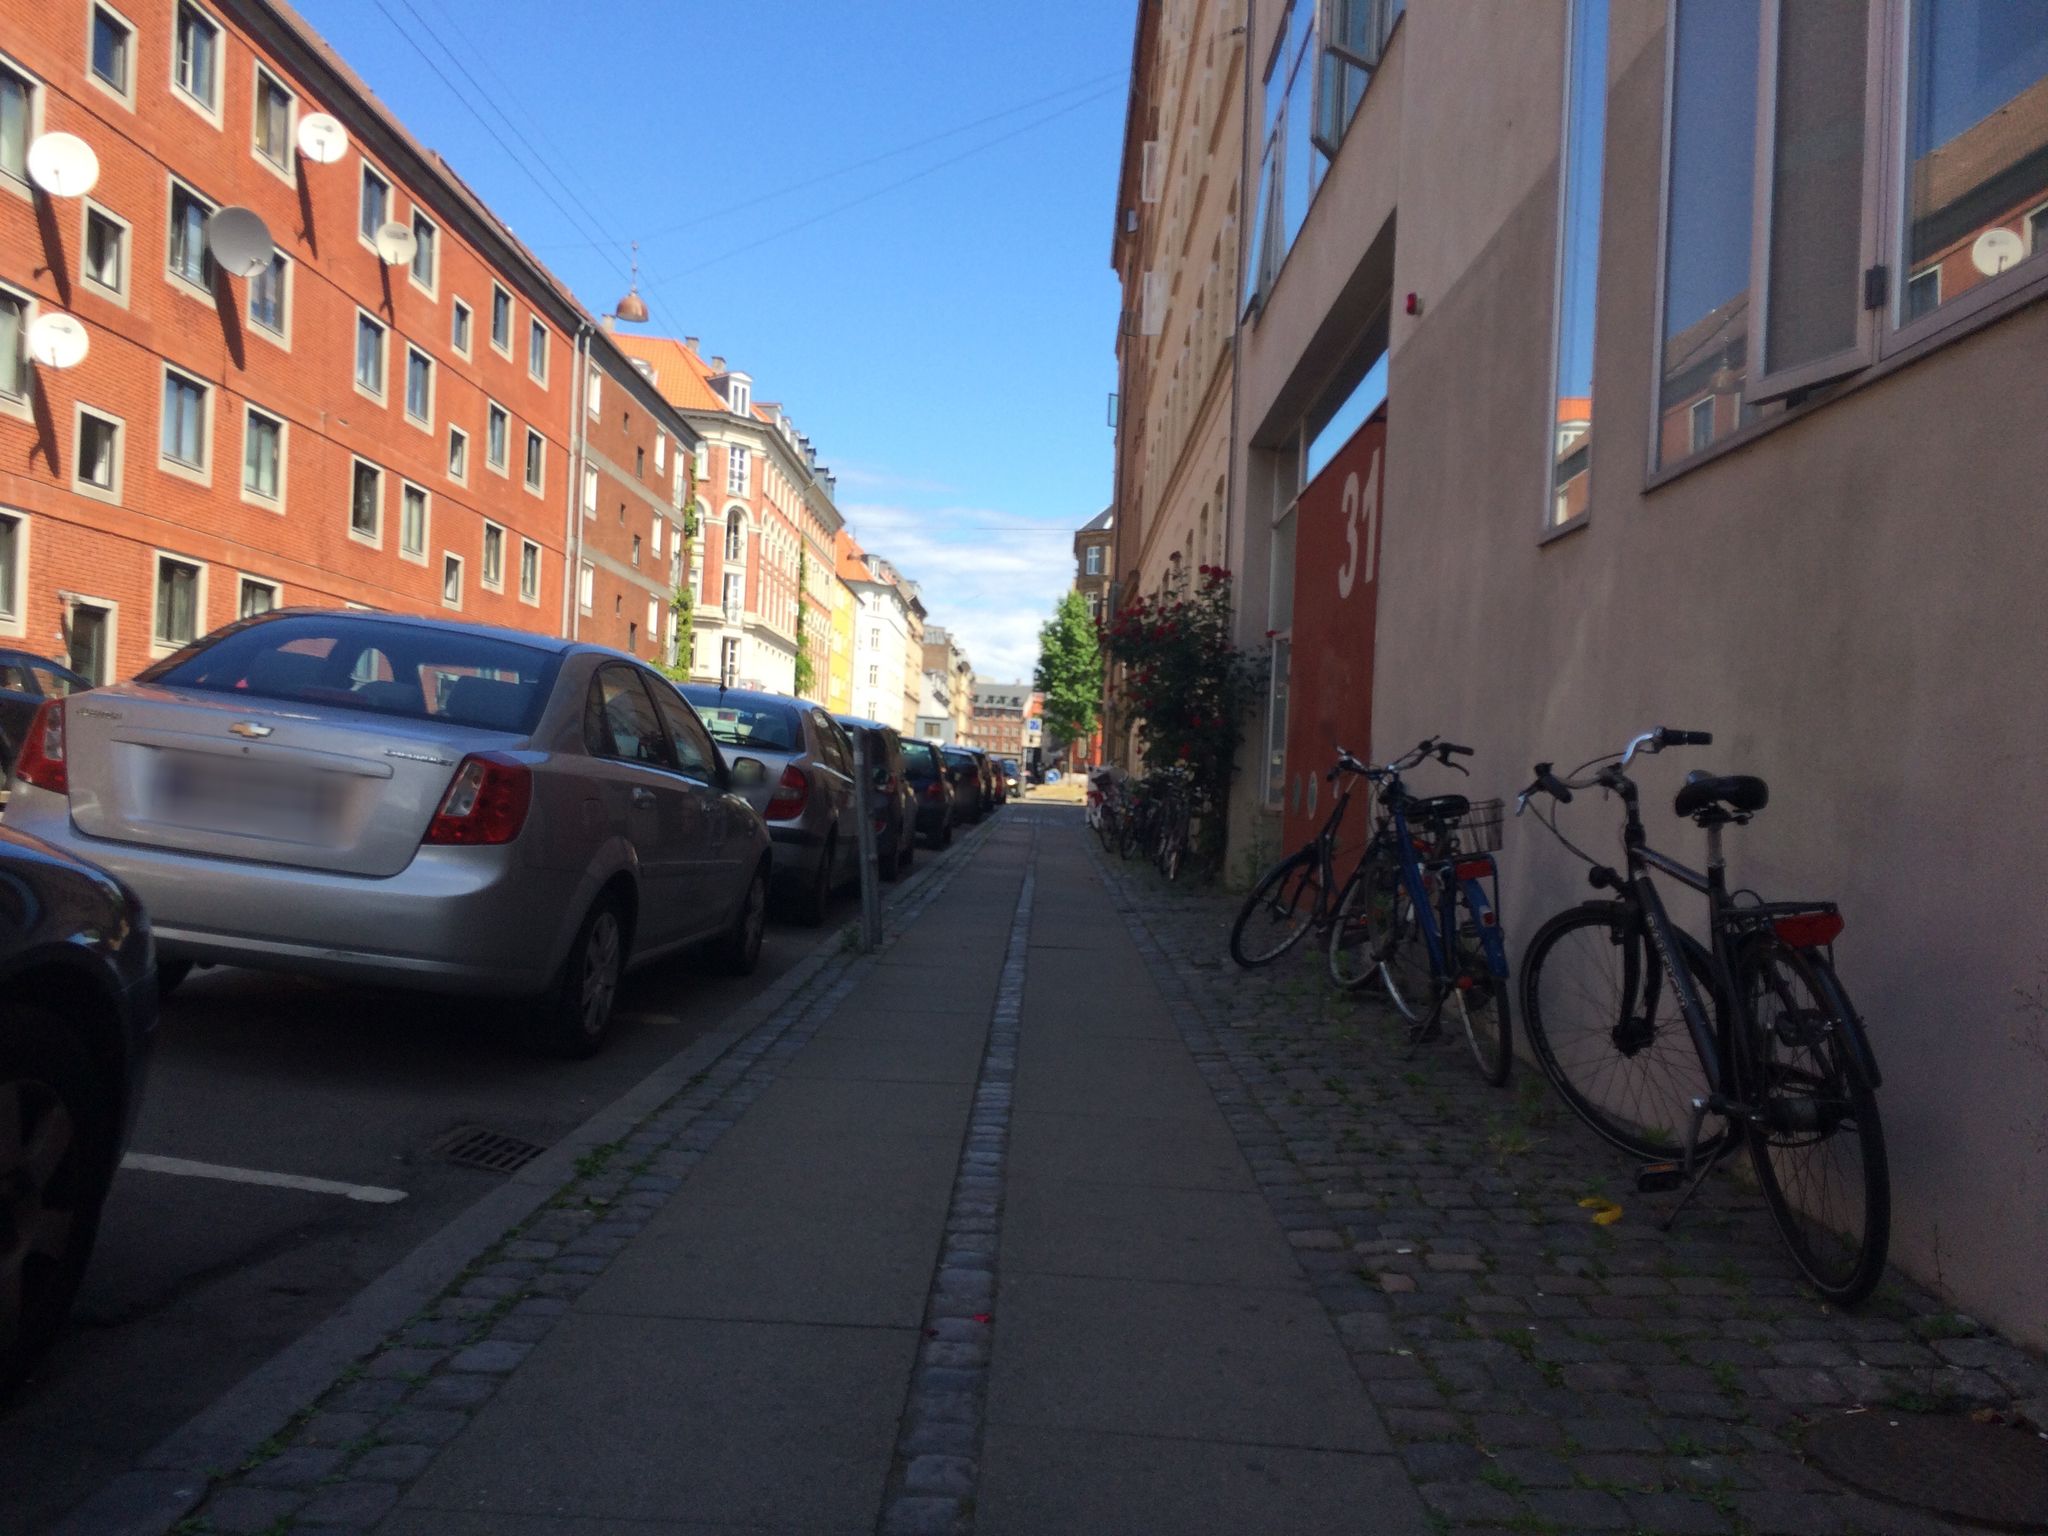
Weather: clear
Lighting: day
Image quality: good
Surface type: walking surface
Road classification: living_street, residential
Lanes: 2
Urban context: urban centre
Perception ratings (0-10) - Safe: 4.65, Lively: 8.78, Beautiful: 3.75, Boring: 5.35, Depressing: 2.11, Wealthy: 6.71